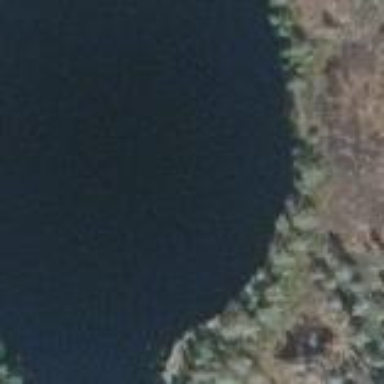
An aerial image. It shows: Pond with natural water.